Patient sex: M
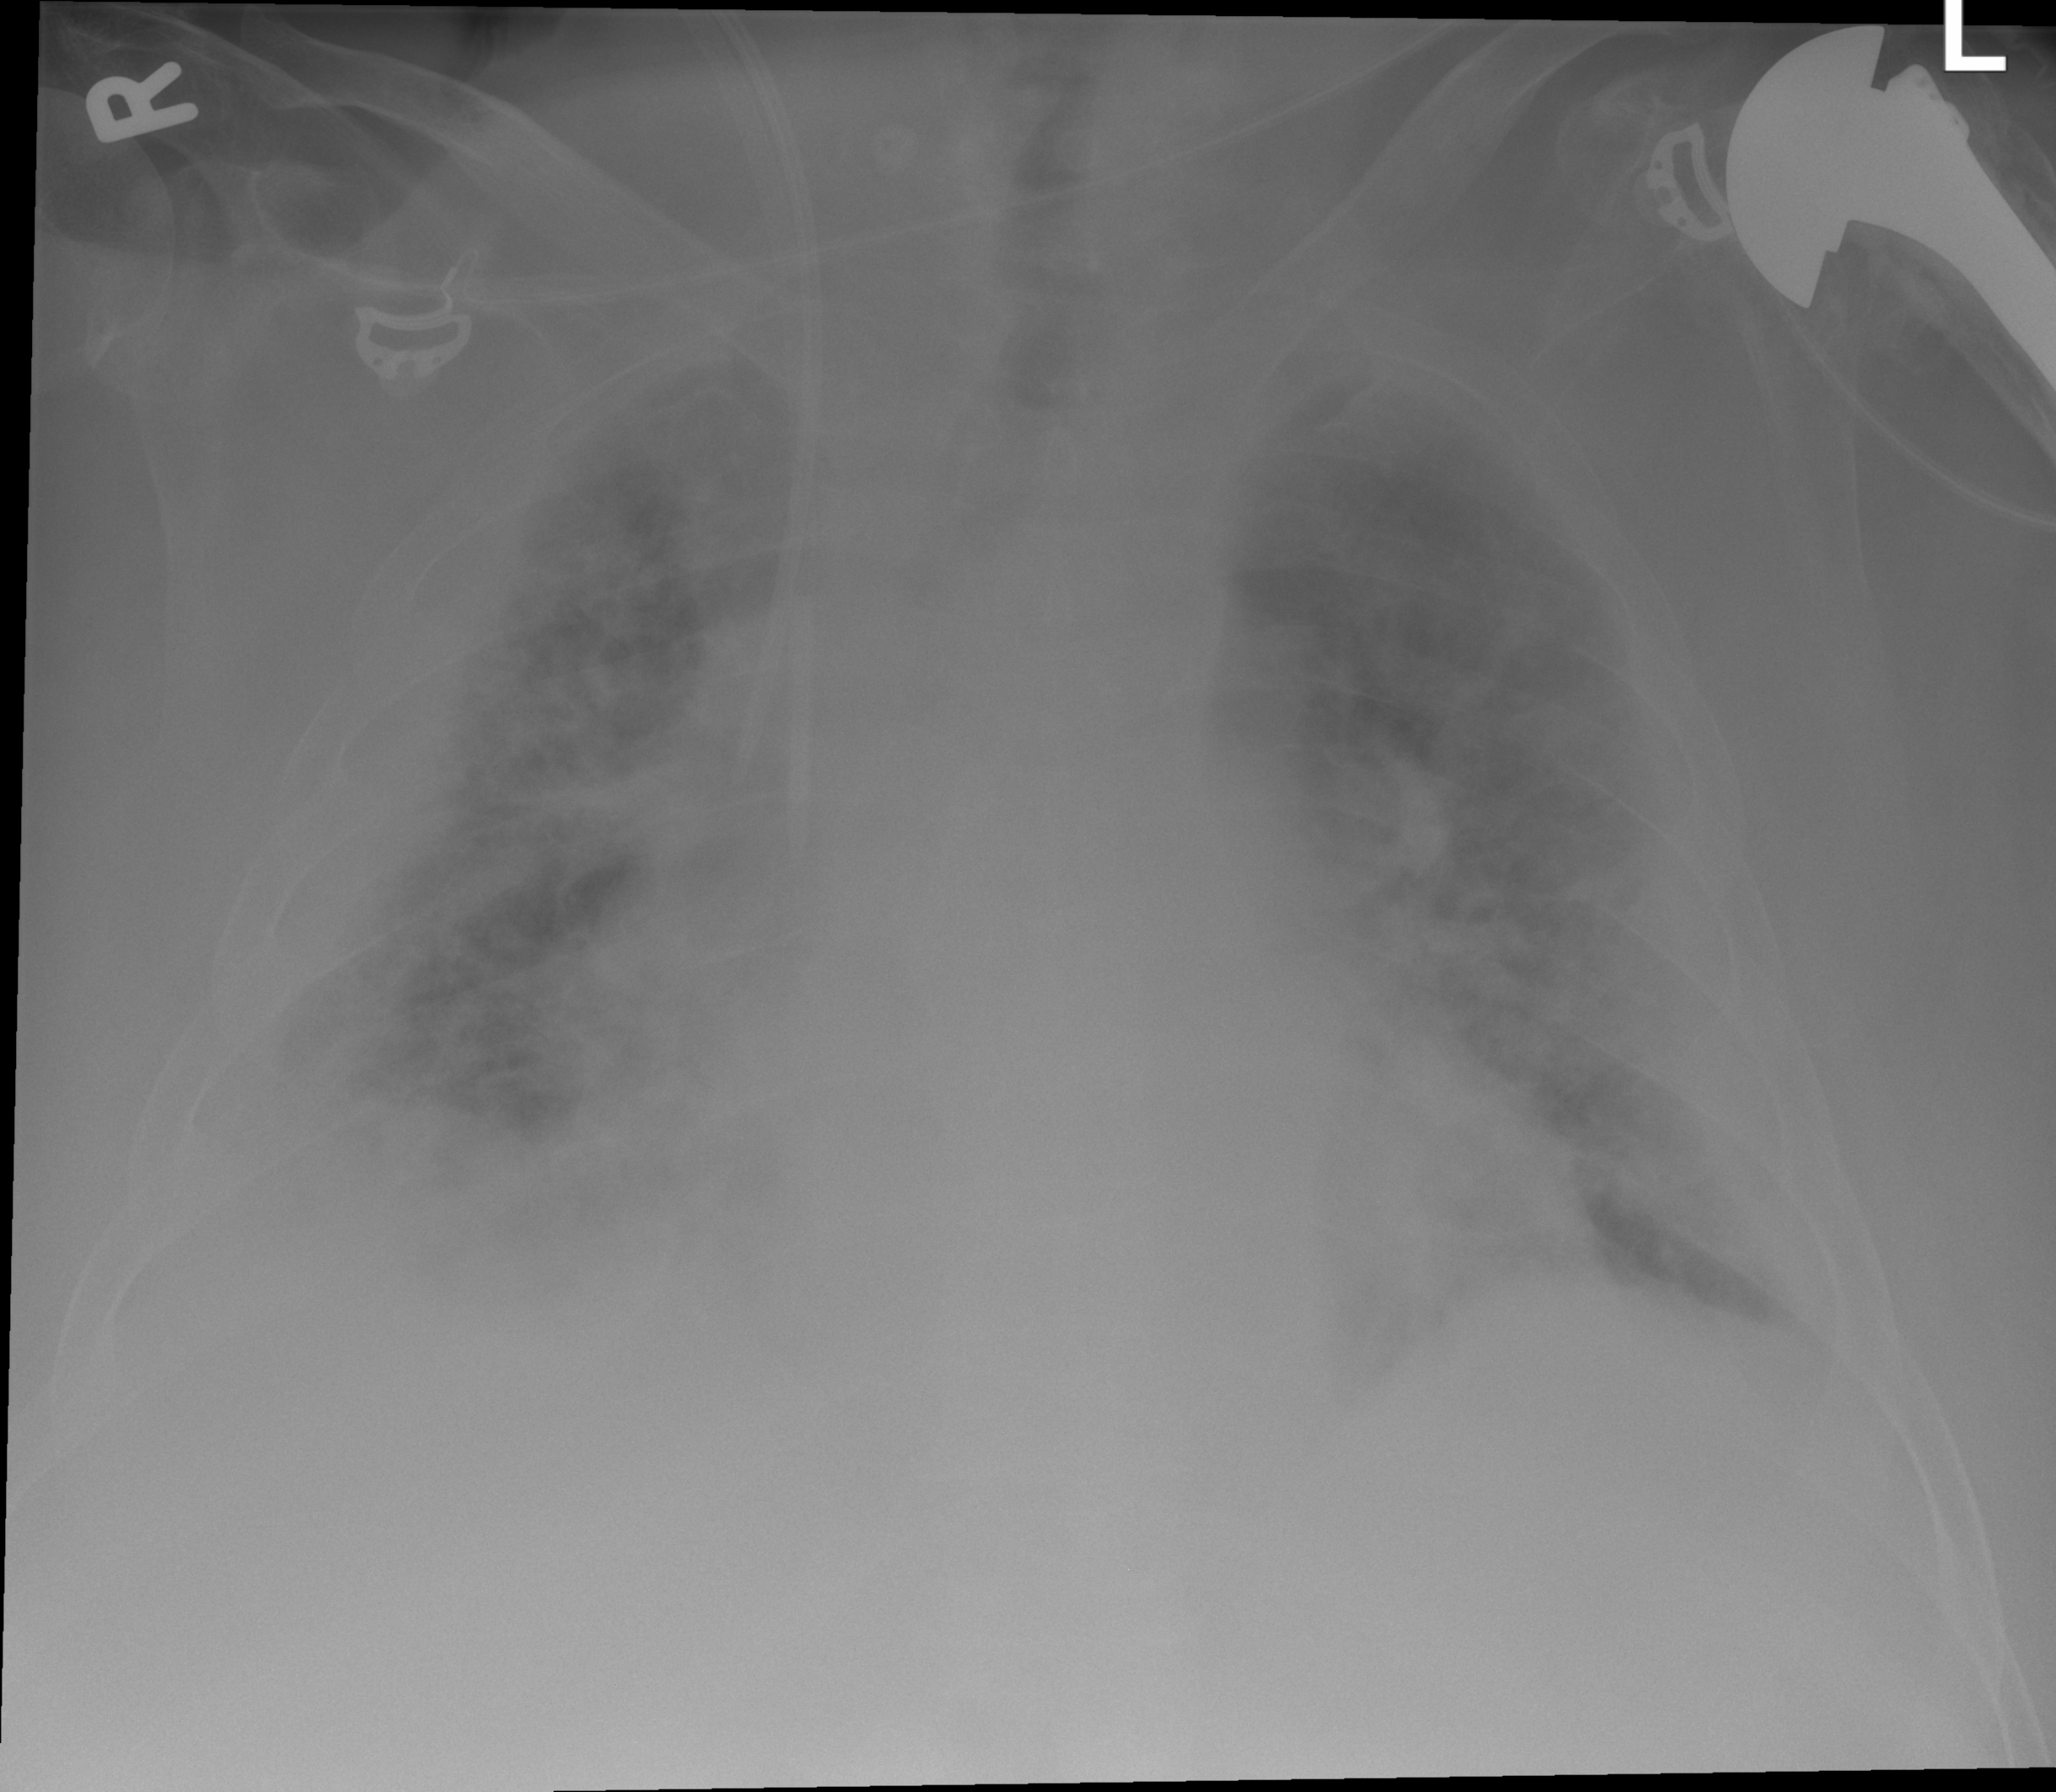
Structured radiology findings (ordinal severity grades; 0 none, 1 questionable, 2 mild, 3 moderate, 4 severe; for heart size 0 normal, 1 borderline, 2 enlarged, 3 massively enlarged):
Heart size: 2
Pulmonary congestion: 3
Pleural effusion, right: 2
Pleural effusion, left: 2
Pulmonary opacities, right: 3
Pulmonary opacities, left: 3
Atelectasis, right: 3
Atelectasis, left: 2